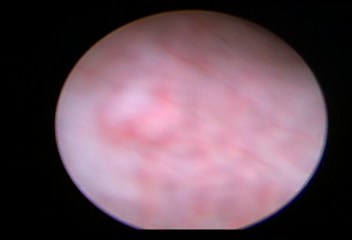
Modality: WLC
Class: Normal mucosa
Bladder cancer association: No